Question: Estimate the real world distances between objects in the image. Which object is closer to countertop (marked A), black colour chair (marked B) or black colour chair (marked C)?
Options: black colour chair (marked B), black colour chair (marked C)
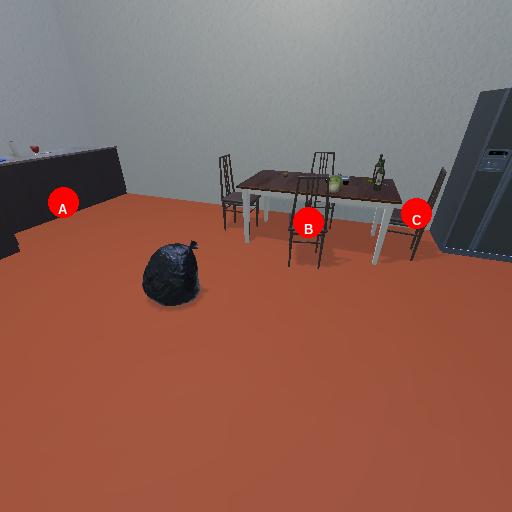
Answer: black colour chair (marked B)